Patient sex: F
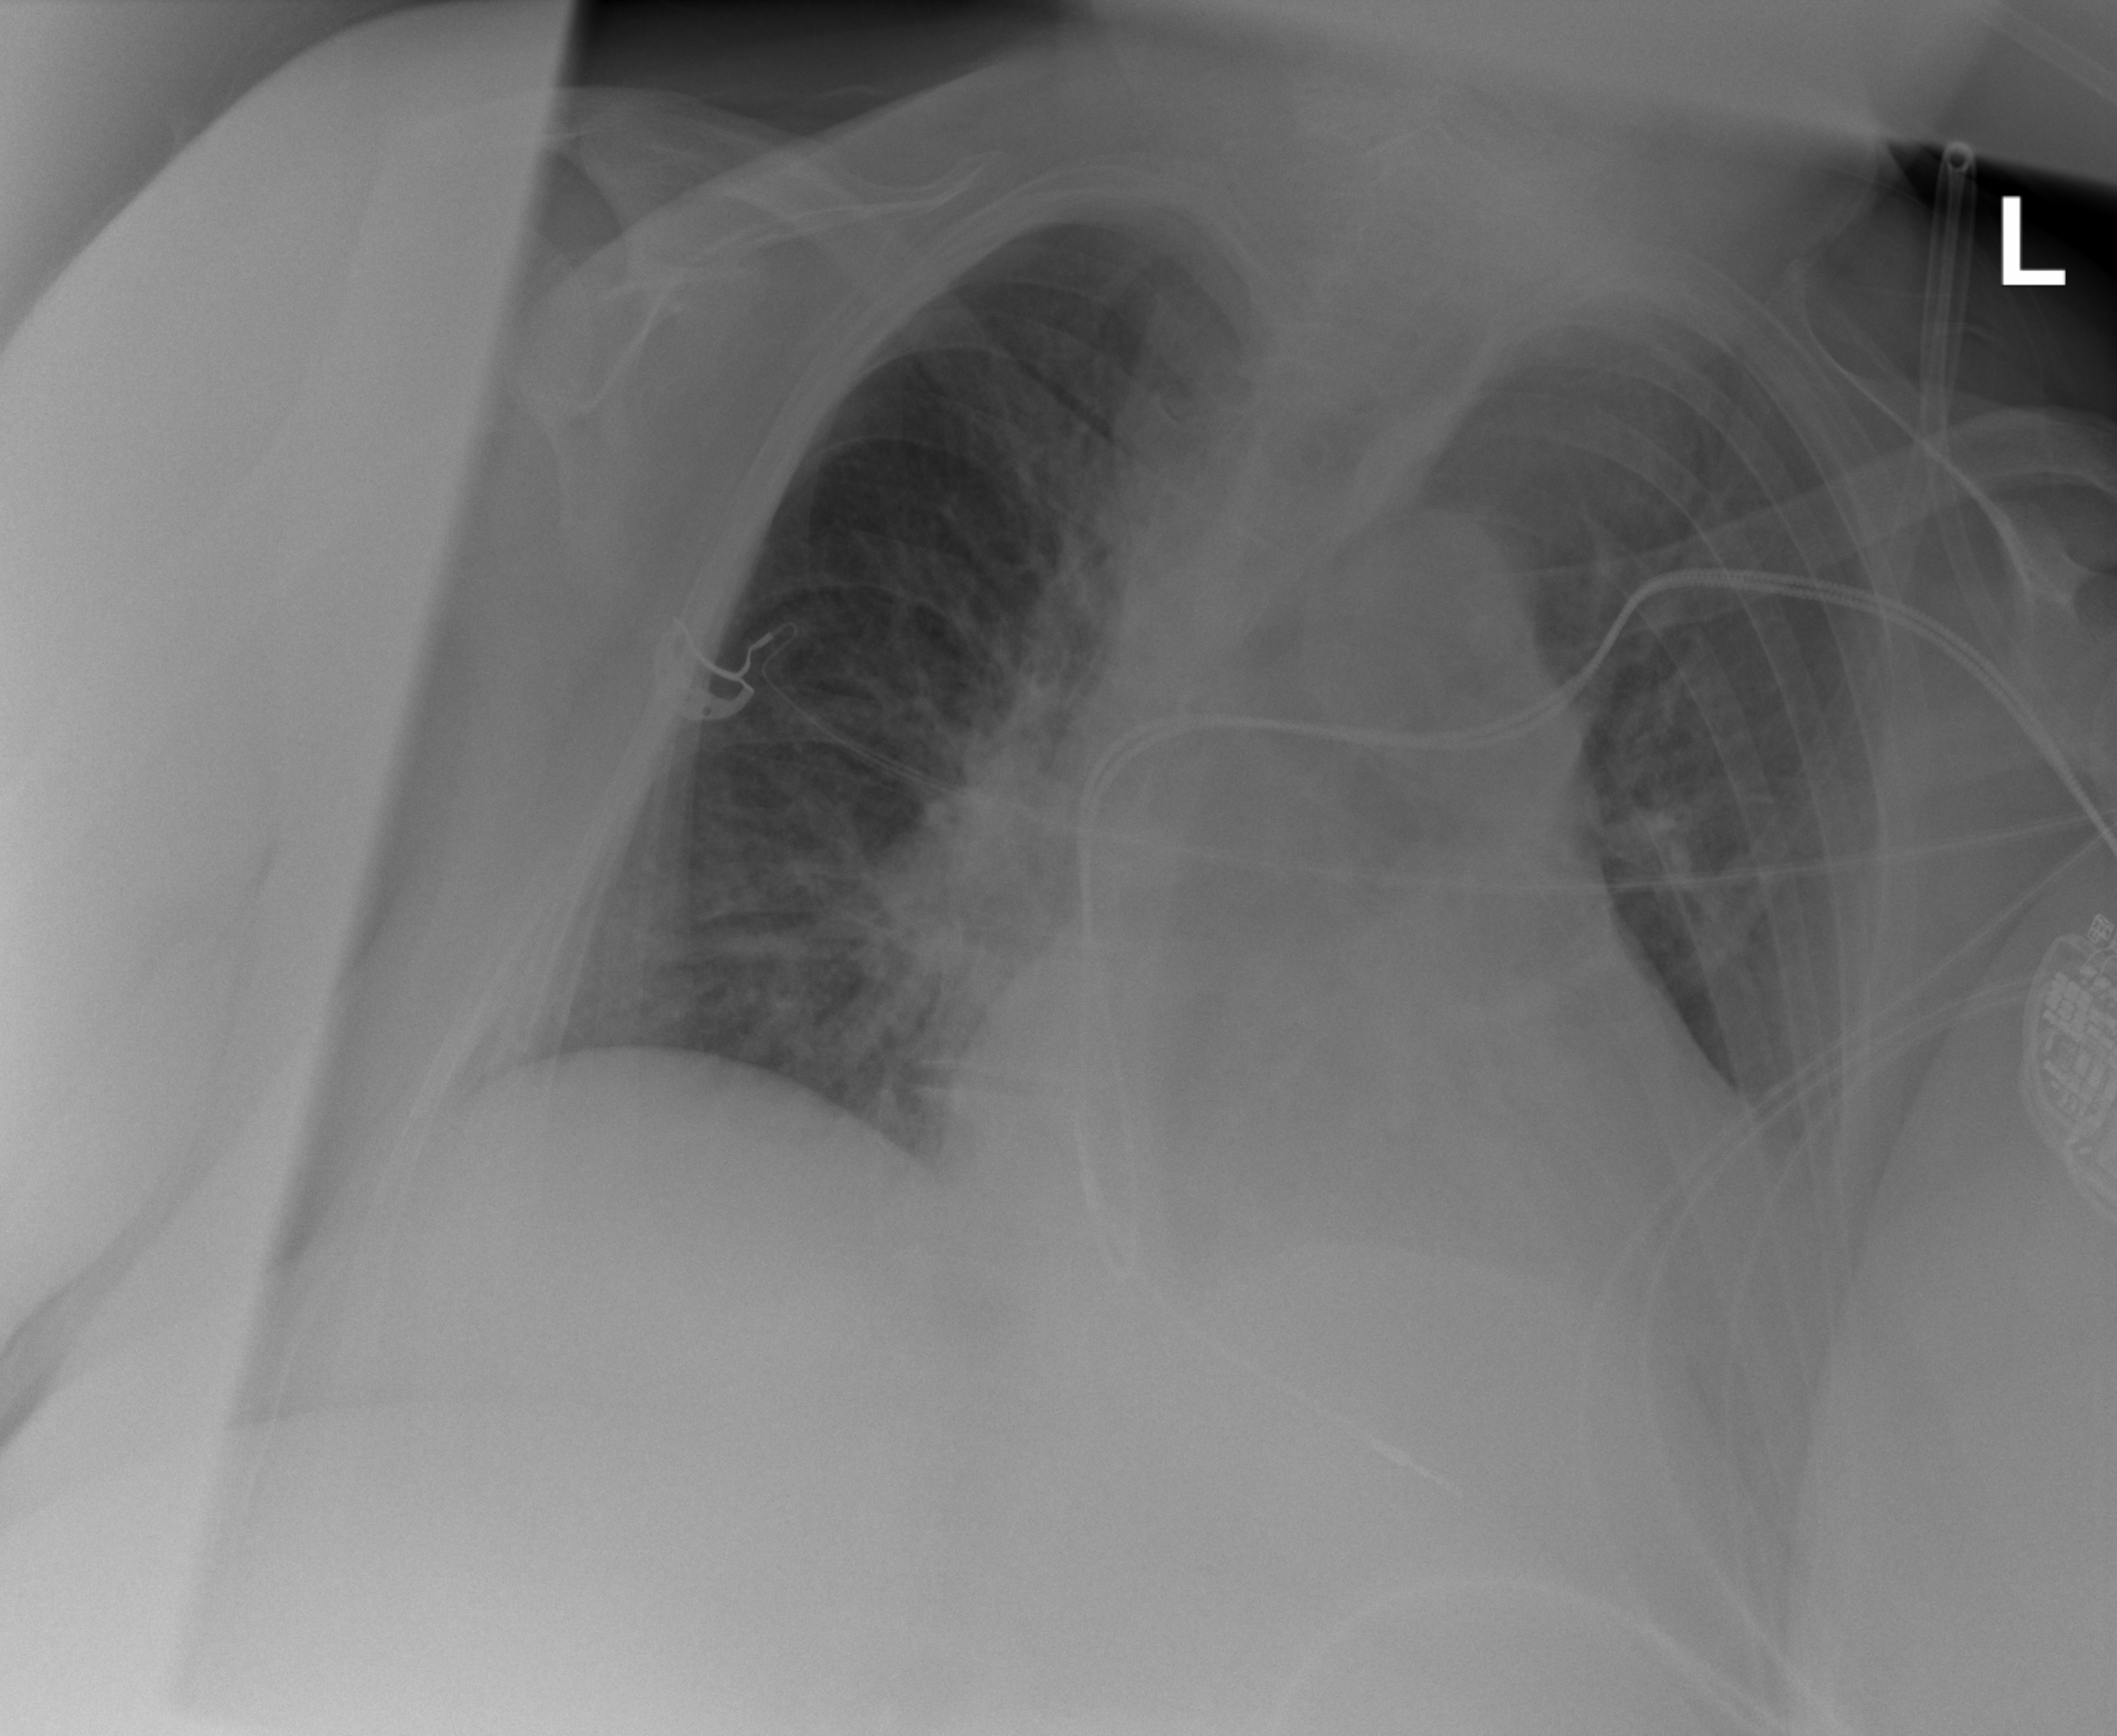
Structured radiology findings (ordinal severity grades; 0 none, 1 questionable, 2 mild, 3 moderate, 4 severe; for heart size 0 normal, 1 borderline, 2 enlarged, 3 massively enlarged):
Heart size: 0
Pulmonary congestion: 0
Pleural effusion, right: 0
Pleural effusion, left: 2
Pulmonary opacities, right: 2
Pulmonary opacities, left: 0
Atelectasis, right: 2
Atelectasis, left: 0